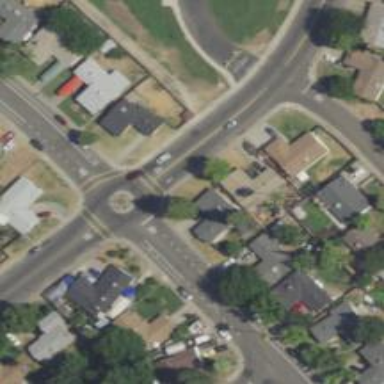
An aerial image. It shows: Mini roundabout on the road.